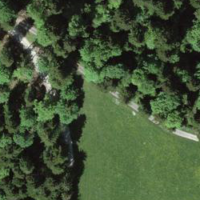
EUNIS habitat code: 44
Species observed at this site:
Mercurialis perennis